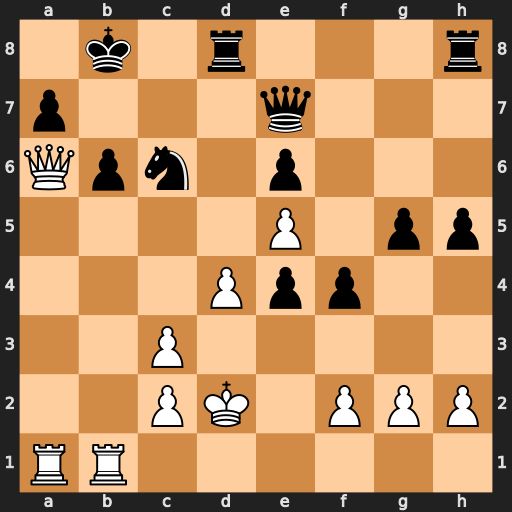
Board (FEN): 1k1r3r/p3q3/Qpn1p3/4P1pp/3Ppp2/2P5/2PK1PPP/RR6
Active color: w
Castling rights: -
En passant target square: -
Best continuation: Rxb6+ axb6 Qa8+ Kc7 Ra7+ Nxa7 Qxa7+ Kc6 Qxe7